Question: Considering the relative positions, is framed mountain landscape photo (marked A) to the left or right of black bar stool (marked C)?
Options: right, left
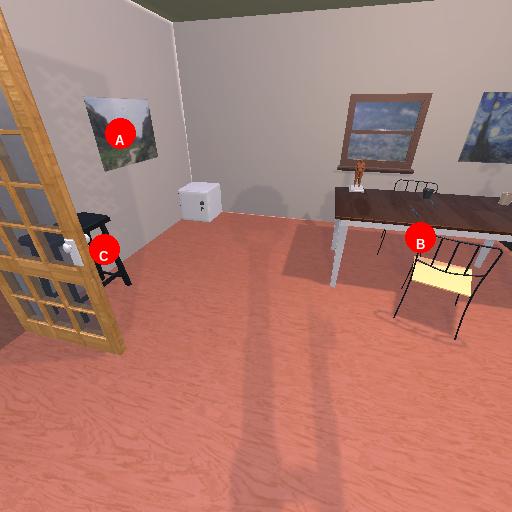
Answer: right